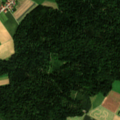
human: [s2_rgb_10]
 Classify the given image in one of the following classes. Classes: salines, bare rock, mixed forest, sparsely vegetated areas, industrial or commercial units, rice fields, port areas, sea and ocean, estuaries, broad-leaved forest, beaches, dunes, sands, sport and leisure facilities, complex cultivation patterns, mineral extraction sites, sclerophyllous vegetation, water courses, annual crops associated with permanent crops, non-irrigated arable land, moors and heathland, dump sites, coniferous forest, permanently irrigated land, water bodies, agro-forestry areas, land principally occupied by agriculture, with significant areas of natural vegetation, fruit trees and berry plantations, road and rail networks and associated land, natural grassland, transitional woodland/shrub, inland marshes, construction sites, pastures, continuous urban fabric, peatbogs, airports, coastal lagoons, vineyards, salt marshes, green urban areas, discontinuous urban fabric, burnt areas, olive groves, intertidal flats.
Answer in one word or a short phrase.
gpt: non-irrigated arable land, mixed forest